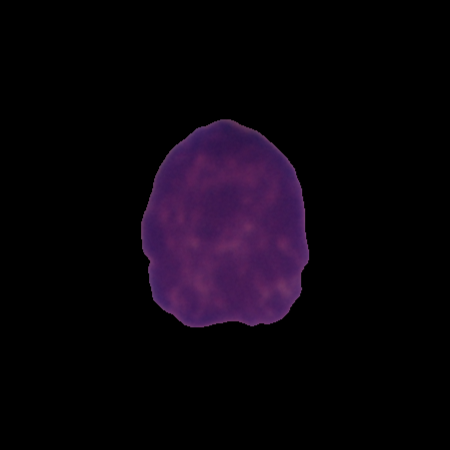
Label: cancer